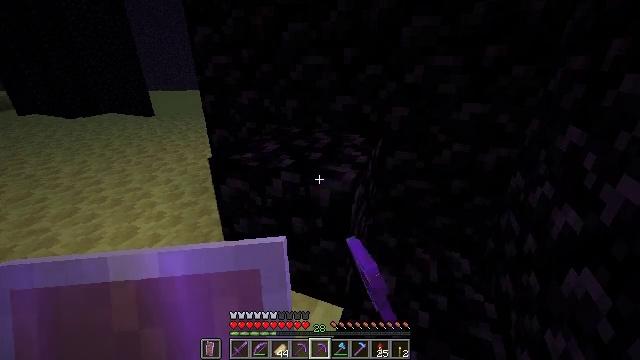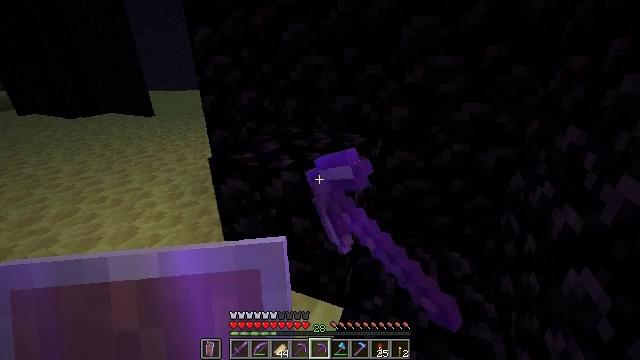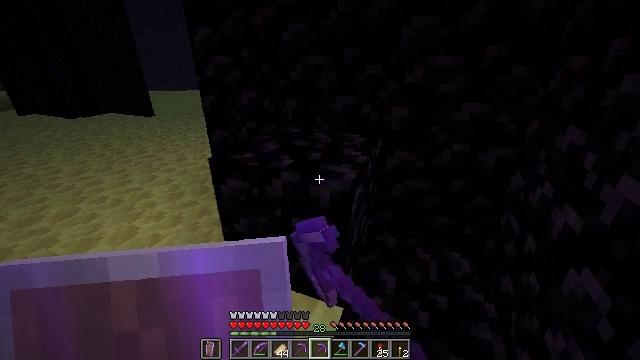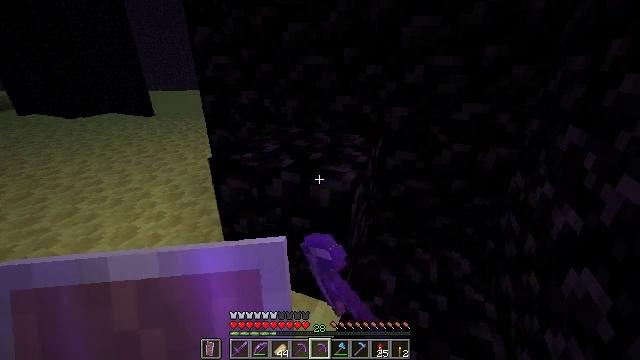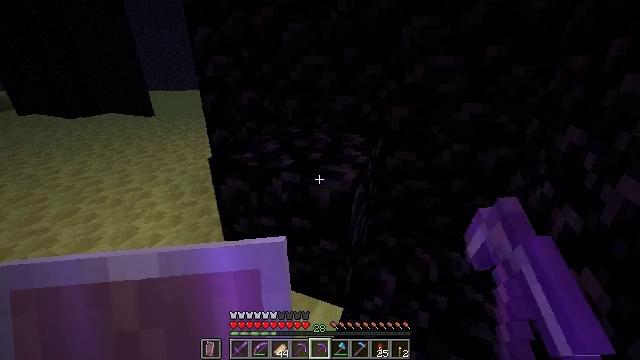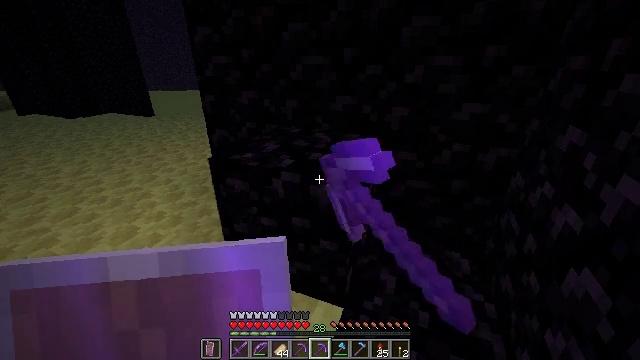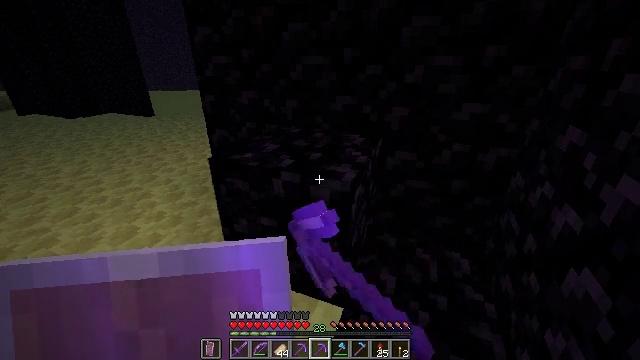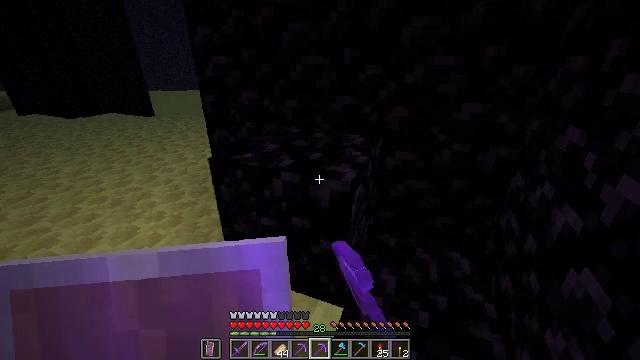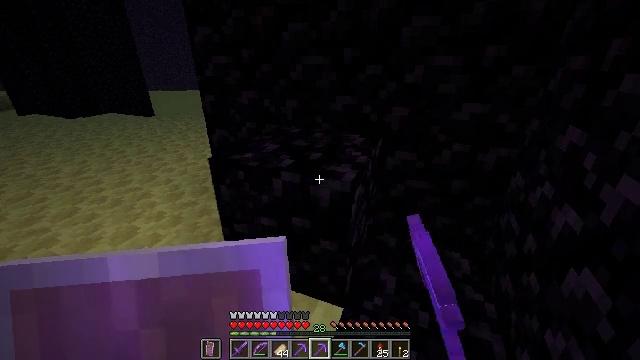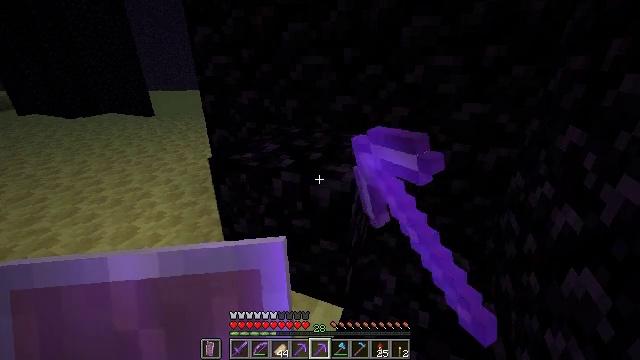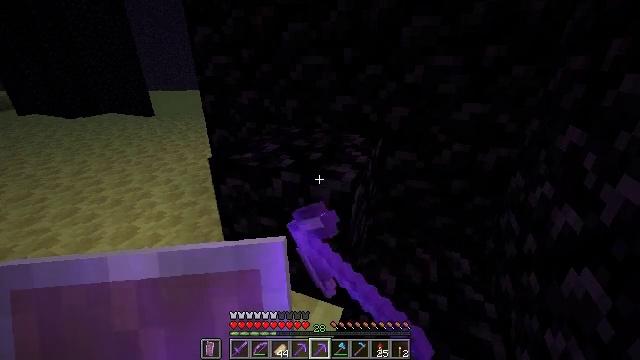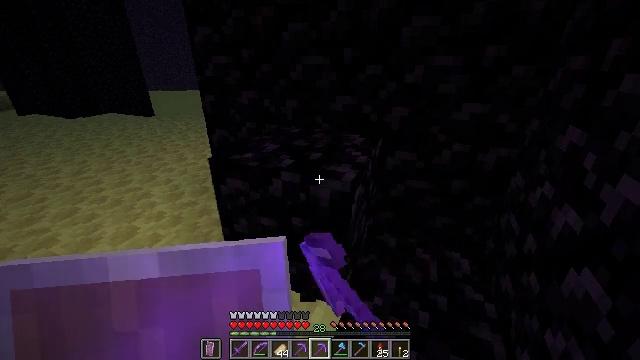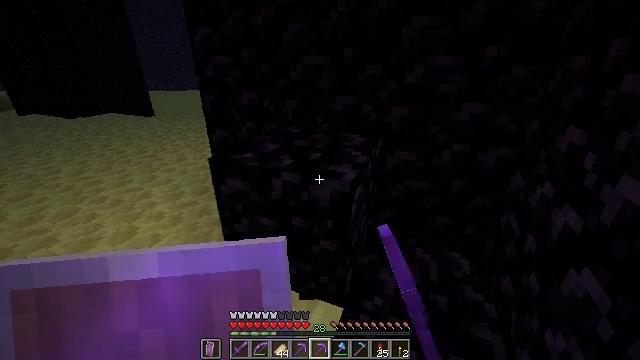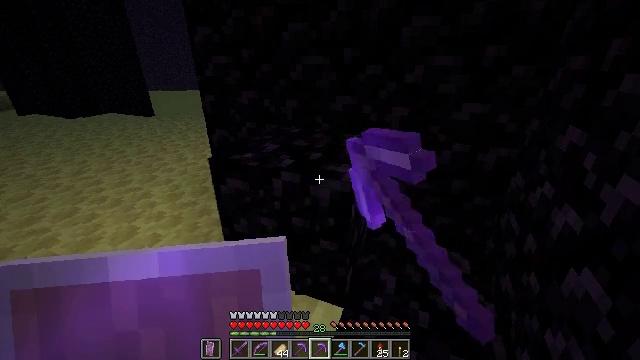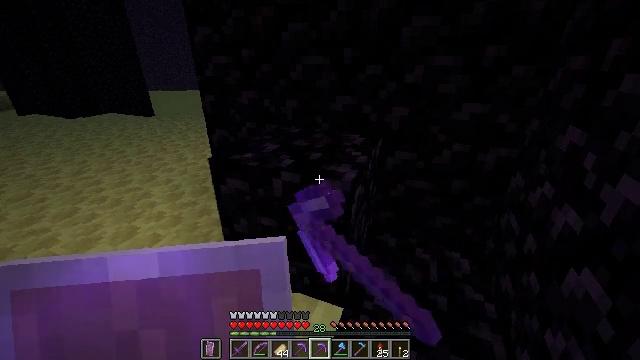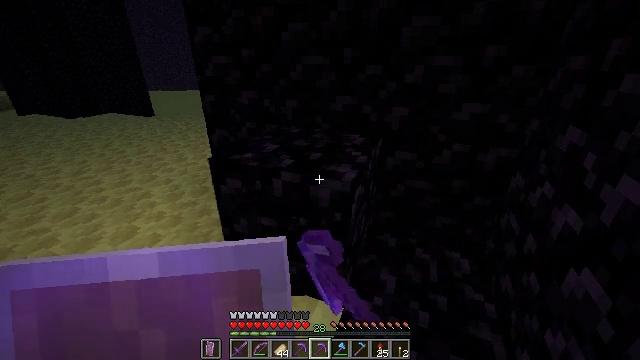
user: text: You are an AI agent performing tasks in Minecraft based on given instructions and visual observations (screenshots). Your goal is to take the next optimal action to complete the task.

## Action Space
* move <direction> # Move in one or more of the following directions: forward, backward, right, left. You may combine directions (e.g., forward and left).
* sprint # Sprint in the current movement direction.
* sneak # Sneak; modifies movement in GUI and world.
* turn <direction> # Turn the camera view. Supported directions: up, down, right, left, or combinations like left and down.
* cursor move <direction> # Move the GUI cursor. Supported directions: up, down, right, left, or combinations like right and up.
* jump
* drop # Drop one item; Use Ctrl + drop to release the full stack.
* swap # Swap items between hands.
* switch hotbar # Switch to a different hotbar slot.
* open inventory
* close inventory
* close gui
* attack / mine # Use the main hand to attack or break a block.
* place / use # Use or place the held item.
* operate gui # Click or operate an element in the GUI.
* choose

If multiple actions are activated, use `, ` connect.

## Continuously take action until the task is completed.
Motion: motion action
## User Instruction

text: Break the obsidian using a diamond or netherite pickaxe.
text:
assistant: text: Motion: attack / mine
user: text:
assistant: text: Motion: attack / mine
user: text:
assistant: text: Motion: attack / mine
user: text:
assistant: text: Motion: attack / mine
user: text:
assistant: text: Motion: attack / mine
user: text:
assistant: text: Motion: attack / mine
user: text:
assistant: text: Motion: attack / mine
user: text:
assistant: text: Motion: attack / mine
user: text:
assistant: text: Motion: attack / mine
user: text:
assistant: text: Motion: attack / mine
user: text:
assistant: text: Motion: attack / mine
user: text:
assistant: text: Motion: attack / mine
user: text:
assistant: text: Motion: attack / mine
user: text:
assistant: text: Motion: attack / mine
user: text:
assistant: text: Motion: attack / mine
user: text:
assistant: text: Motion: attack / mine
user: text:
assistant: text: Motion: attack / mine
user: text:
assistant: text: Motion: attack / mine
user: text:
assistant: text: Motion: attack / mine
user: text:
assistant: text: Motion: attack / mine
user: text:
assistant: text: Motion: attack / mine
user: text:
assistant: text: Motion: attack / mine
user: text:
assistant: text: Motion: attack / mine
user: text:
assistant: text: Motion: attack / mine
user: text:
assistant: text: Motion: attack / mine
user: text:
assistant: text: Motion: turn up, attack / mine
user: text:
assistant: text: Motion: turn up, attack / mine
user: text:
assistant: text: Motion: attack / mine
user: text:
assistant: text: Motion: attack / mine
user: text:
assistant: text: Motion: attack / mine